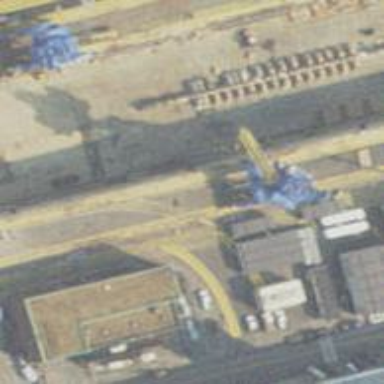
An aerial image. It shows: Monorail railway passing through service yard.